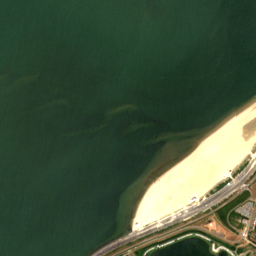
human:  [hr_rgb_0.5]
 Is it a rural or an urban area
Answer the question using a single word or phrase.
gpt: rural

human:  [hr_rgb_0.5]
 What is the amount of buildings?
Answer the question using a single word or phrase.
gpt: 141

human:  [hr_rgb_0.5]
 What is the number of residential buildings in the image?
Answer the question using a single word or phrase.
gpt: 90

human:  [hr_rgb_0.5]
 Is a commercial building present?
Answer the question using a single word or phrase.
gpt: no

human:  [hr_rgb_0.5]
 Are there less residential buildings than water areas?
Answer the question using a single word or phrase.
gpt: no

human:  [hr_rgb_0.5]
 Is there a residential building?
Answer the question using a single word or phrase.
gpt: yes

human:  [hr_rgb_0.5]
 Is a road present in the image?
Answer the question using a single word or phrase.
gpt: yes

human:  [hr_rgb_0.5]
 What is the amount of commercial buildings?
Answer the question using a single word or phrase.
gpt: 0

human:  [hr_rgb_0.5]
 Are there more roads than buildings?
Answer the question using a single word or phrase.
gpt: no

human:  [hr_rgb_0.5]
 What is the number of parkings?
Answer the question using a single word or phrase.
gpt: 9

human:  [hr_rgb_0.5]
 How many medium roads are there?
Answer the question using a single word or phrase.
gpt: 0

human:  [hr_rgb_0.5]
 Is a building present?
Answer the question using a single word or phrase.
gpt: yes

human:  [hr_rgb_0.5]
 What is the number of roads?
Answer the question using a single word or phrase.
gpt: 123

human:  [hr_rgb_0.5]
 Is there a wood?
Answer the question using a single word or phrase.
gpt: yes

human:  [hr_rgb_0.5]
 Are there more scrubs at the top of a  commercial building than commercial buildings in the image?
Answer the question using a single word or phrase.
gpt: no

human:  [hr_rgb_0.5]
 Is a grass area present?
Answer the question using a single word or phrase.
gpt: yes

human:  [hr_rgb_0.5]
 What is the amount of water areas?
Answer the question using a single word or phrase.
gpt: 4

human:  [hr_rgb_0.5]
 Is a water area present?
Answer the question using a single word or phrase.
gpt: yes

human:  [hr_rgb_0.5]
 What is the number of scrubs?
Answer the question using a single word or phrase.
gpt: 10

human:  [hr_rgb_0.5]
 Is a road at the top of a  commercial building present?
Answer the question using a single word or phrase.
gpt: no

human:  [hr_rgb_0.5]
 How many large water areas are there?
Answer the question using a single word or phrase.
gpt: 2

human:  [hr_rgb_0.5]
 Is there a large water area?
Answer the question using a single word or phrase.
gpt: yes

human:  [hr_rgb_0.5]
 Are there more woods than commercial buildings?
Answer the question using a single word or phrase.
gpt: yes

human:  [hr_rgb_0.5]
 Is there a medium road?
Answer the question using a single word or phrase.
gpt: no

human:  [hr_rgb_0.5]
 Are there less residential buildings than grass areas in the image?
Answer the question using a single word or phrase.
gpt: no

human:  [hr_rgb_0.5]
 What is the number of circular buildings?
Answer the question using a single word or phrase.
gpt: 0

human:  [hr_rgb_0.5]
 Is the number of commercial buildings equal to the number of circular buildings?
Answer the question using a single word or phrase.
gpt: yes

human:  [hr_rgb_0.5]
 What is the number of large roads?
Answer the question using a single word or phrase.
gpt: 0

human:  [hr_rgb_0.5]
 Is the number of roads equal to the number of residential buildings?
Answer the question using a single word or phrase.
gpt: no

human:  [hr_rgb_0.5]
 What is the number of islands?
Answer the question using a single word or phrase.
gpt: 2

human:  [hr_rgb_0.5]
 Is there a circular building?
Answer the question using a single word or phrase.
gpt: no

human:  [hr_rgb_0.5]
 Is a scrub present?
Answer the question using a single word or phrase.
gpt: yes

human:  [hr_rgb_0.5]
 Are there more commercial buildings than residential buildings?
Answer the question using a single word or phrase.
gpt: no

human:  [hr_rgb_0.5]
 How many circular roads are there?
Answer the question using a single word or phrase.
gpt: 0

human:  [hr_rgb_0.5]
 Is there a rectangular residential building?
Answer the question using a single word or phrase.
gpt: yes

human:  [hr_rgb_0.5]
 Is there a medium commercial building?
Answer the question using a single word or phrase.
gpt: no

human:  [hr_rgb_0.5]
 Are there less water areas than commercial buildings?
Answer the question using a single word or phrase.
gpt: no

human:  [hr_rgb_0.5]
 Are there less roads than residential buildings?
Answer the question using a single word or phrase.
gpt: no

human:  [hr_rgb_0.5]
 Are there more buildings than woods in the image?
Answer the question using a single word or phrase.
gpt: yes

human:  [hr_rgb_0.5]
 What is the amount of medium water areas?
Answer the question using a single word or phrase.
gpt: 0

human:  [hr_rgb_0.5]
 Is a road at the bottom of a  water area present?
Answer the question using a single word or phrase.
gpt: yes

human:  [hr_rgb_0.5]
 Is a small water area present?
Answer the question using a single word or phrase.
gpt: yes

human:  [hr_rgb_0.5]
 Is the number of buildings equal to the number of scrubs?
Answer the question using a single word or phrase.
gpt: no

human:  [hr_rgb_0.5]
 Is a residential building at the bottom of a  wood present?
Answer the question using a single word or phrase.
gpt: yes

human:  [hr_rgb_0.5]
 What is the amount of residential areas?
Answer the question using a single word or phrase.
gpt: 1

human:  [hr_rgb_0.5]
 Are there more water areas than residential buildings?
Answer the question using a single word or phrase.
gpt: no

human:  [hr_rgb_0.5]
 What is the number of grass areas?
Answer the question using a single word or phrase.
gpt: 5

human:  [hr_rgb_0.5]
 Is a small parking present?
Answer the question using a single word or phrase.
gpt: yes

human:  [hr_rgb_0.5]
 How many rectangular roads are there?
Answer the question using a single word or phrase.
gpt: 0

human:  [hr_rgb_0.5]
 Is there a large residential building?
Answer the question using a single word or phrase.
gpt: no

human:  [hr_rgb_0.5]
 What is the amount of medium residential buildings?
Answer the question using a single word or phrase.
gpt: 2

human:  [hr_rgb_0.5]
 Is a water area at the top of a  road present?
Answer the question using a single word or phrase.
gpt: yes

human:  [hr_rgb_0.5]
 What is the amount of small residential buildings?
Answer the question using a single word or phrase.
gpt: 88

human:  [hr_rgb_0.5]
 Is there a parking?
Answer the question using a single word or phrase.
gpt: yes

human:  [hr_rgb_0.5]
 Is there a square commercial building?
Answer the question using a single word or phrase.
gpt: no

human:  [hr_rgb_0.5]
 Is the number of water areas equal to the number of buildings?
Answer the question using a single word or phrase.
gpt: no

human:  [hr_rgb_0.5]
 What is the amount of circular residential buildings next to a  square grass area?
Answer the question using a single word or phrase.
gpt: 0

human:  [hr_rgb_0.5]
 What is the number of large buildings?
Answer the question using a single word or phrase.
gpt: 0

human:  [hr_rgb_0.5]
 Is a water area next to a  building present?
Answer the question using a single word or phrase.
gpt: yes

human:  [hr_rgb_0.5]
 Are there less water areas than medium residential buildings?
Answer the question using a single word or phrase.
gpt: no

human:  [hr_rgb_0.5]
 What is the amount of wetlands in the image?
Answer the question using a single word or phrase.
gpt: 1

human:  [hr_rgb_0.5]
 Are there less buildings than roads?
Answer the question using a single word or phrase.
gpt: no

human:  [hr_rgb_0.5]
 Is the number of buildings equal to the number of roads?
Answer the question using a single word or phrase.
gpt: no

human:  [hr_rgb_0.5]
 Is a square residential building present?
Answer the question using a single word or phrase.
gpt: no